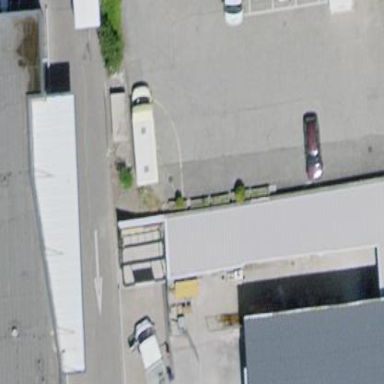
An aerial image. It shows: Shed building.